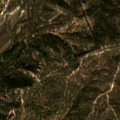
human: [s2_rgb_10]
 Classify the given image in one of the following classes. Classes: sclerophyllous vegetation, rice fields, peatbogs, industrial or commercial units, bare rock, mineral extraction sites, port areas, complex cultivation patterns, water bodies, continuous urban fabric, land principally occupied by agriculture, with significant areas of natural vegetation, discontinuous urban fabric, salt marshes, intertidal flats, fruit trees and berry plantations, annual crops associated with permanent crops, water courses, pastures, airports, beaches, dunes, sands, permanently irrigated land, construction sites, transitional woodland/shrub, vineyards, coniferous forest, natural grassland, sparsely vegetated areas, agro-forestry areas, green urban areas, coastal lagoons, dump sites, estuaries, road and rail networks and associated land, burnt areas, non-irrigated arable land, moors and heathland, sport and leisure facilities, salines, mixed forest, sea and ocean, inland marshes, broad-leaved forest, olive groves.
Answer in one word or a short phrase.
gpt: non-irrigated arable land, broad-leaved forest